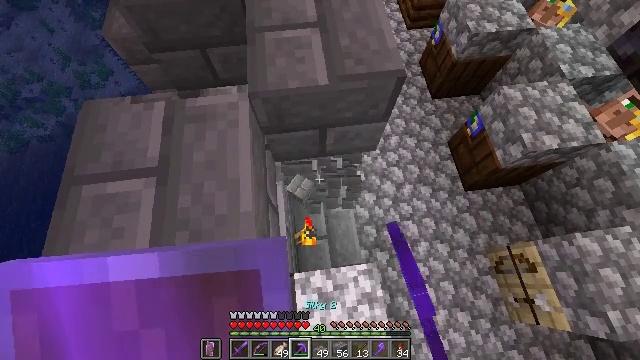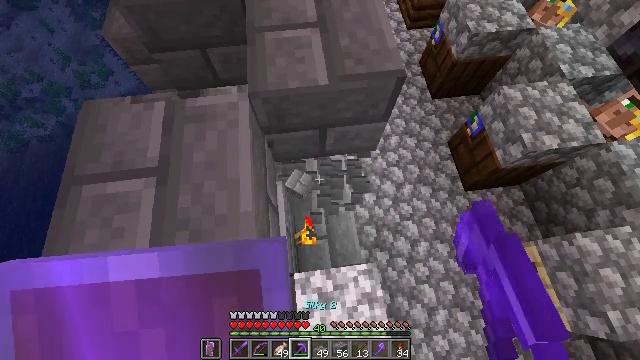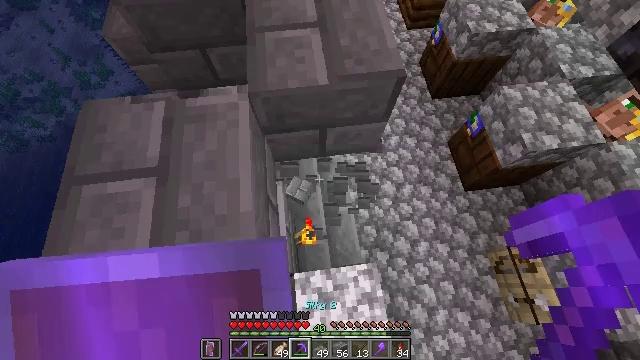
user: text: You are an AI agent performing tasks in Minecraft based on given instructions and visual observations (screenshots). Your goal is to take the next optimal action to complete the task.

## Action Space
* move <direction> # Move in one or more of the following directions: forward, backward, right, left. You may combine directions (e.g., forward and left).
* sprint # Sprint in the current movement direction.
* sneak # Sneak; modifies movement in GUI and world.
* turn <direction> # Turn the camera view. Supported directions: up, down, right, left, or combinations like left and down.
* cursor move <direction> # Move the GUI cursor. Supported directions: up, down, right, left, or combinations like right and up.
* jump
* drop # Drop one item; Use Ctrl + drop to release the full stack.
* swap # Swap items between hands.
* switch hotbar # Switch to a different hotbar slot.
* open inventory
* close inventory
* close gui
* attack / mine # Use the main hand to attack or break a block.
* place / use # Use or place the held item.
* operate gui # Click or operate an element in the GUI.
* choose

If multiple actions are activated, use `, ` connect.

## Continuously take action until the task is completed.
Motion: motion action
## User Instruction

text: Retrieve the stone bricks from an old building.
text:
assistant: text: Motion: sneak
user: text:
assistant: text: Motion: sneak
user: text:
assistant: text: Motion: sneak